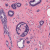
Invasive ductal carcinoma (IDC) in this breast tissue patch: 0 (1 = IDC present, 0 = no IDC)